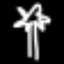
Label: palm tree